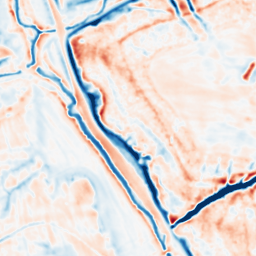
Category: multiscale
Decomposition family: dog
Decomposition parameters: sigma_low: 1
sigma_high: 5
Upsampling method: quadratic
Upsampling parameters: scale: 8
Upsampling scale: 8